Question: Why I can't place h2 inside paragraph inside table cell? (tested on Chrome and FF)
'''
<table>
<tr>
<td>
<p>
<h2>Header</h2>
test123
</p>
</td>
</tr>
</table>
'''
<URL>
Paragraph content jumps out to the td and p becomes empty:

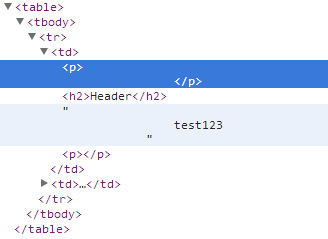
Answer: The content model of 'p' allows only "inline" or "text-level" content. The exact content model (and terminology) varies by HTML version, but no version regards 'h2' as inline/text-level. See e.g. <URL>. The requirement is rather natural if you think of 'p' in its old meaning in HTML: it marks up a paragraph of text. It's basically a block of copy text.
The content model is enforced by browsers, by parsing rules: when a 'p' element is open, an '<h2>' tag implicitly closes it. So in the case given in the question, the 'td' element contains a 'p' element with just whitespace as content, then an 'h2' element, and then "loose" text (just a text node).
The conclusions depend on your reasons for wanting to wrap the cell content in a 'p' element. Normally, there is no reason to that. But if you need a wrapper, use the 'div' element instead.